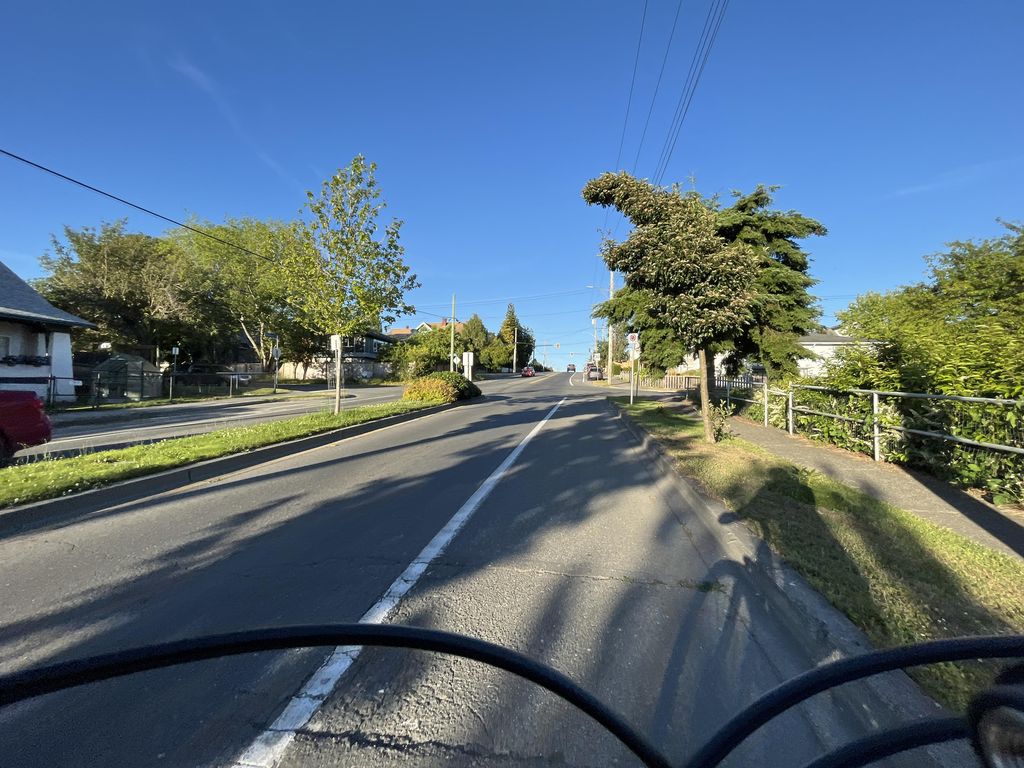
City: victoria